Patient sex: M
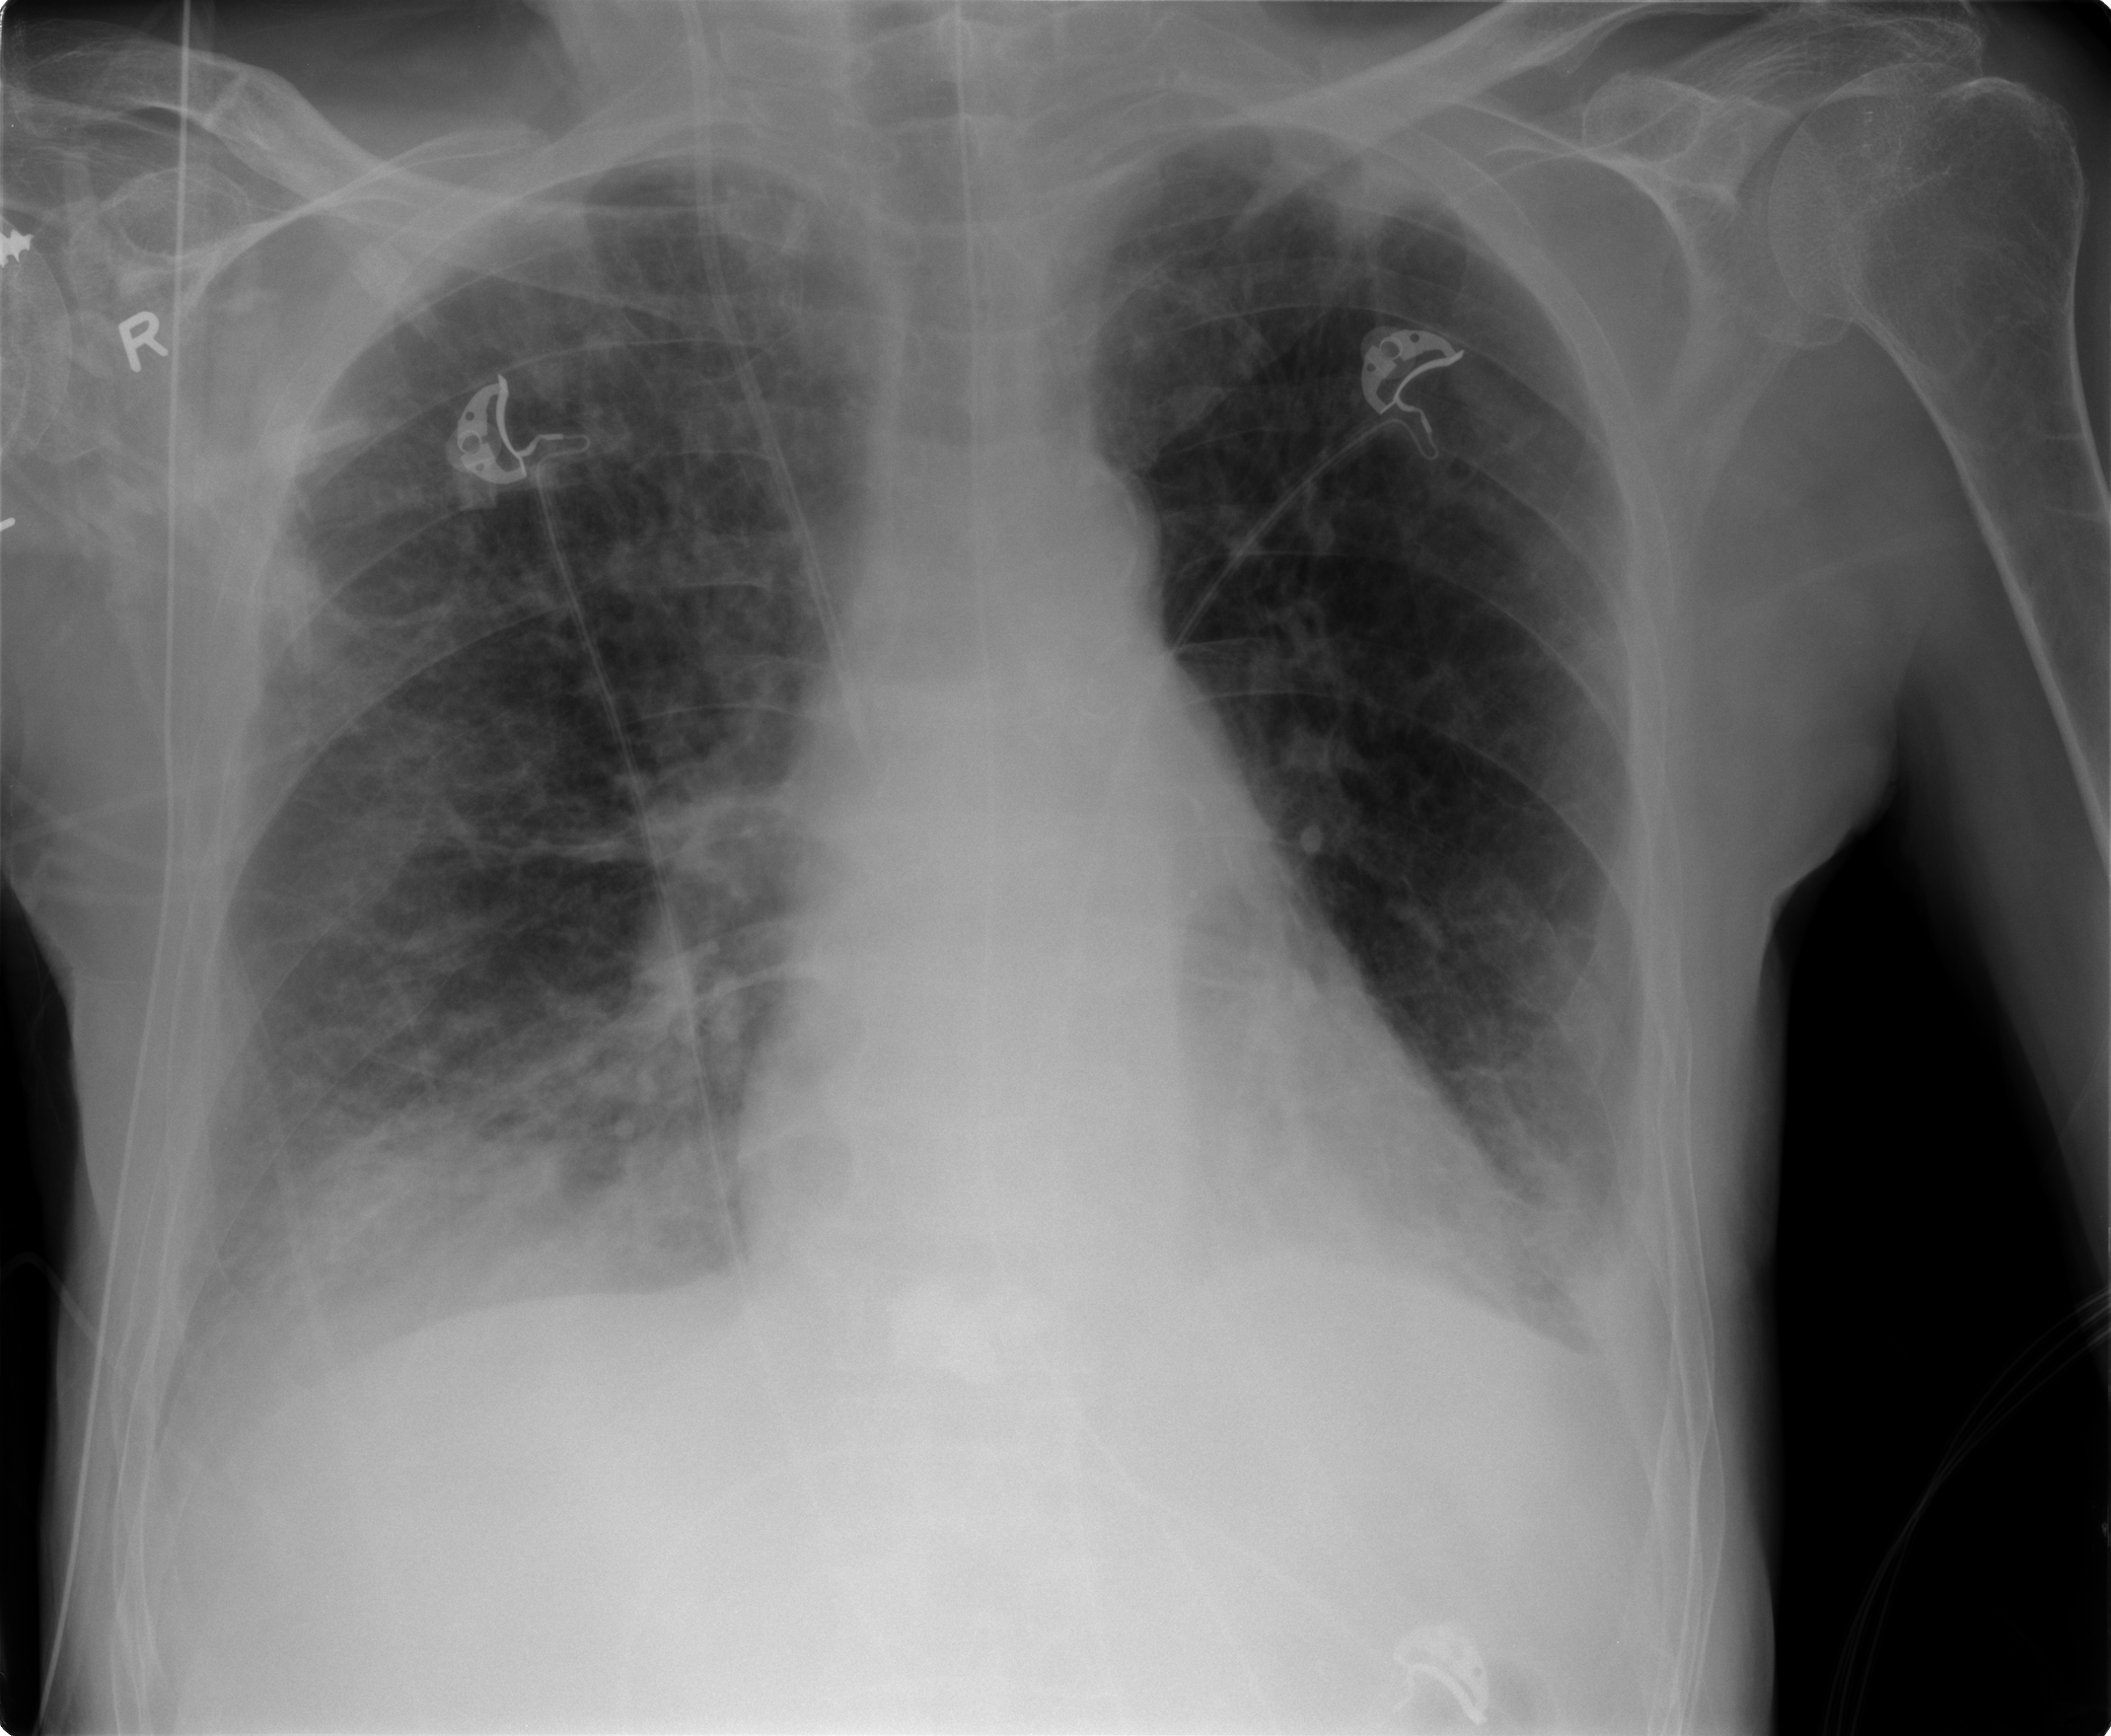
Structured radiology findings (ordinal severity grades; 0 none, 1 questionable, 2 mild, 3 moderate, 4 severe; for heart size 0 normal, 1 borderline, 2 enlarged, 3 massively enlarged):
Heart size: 0
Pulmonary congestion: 1
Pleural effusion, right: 2
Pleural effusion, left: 2
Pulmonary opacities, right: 1
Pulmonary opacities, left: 1
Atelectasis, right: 2
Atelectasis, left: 2